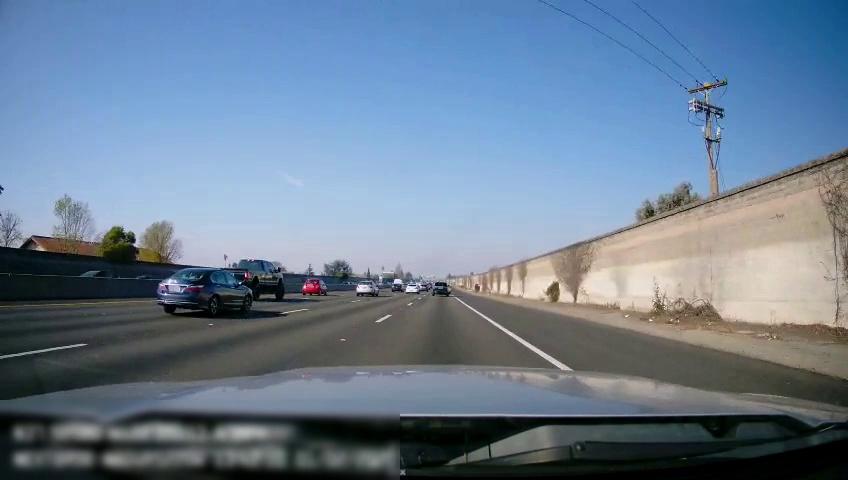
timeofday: Day
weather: Sunny
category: Drivable Space
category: Vehicles | SUV
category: Vehicles | Car
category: Vehicles | Car
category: Vehicles | Car
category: Vehicles | Car
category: Vehicles | Truck
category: Vehicles | Car
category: Lanes | Current Lane
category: Lanes | Current Lane
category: Lanes | Alternate Lane
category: Lanes | Alternate Lane